Question: I have an inventory of 30 variables that are randomly selected. When one variable is chosen a question that corresponds with that variable should appear. Instead no matter which variable is chosen, the block at the end of the code is chosen. I even got rid of the randomizer so I could choose which variable was chosen, but the code still went all the way to the bottom. How can I fix this?
Here is a screenshot of part of the code:

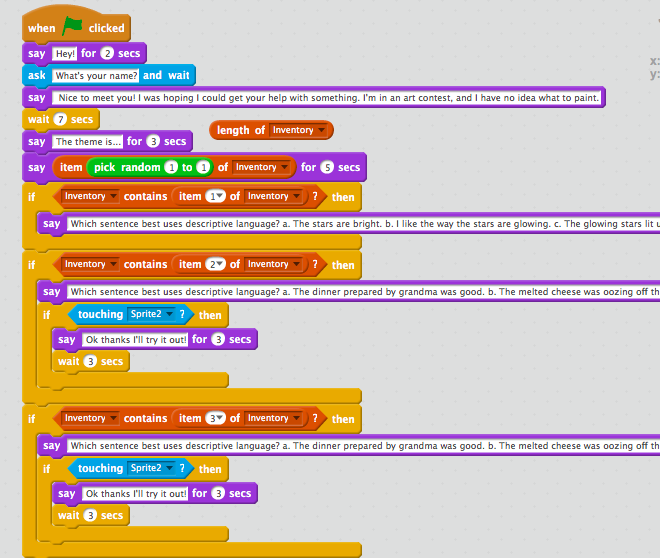
Answer: The problem with your code is that none of your 'if' blocks can ever evaluate to 'false'. After all, 'Inventory' contain every of it's items. Therefore 'say' is executed, but everey output is replaced by the subsequent one. Due to the speed with which this happens, you can only see the last one.
A solution is to select an item into another variable and compare this variable to the list, like so:
<URL>